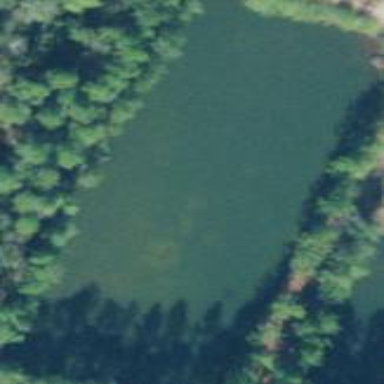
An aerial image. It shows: Serene pond surrounded by nature.